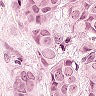
Metastatic tissue present: yes